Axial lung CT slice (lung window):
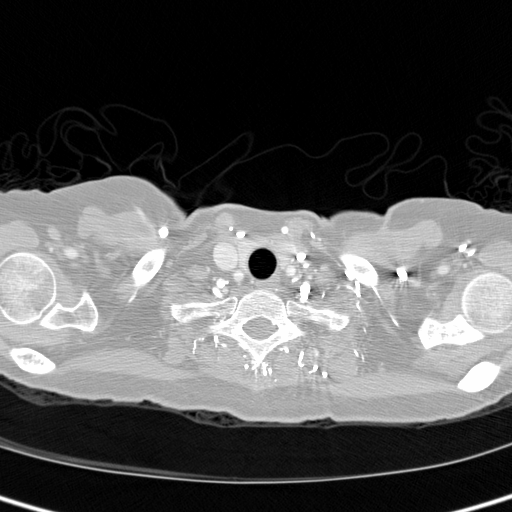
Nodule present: no